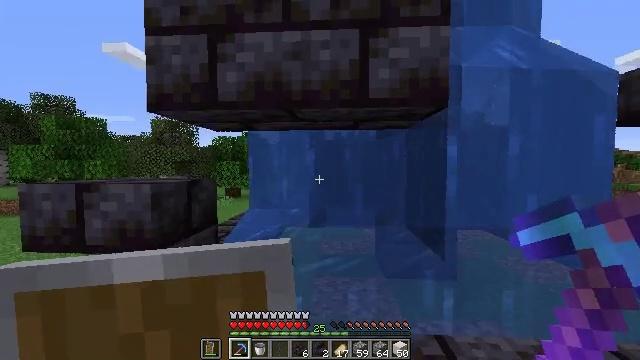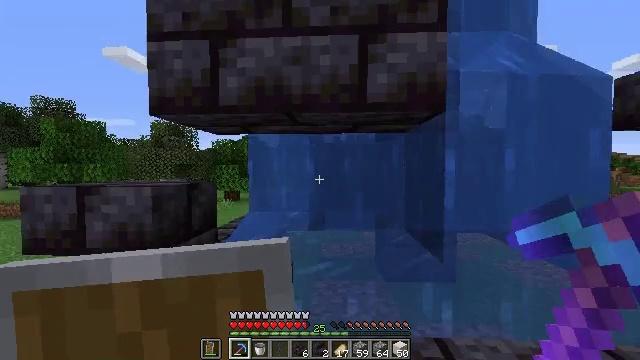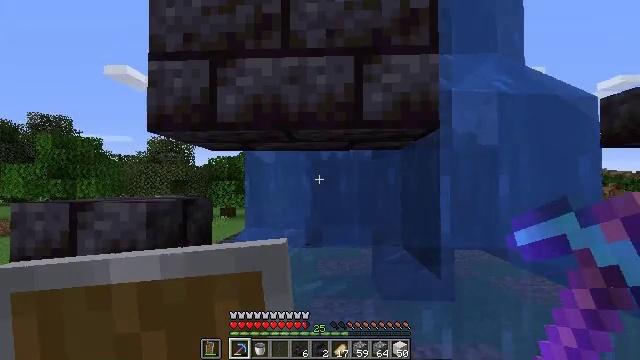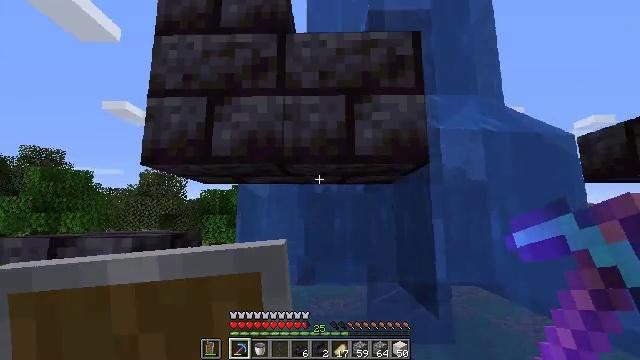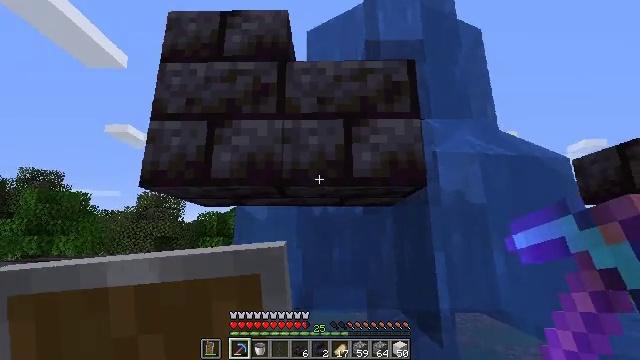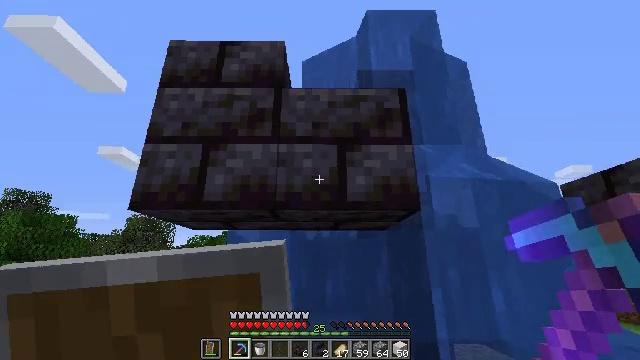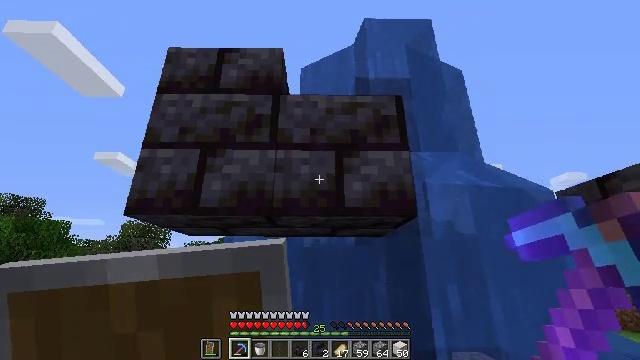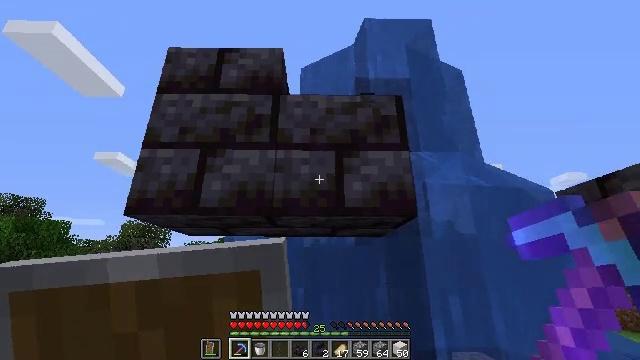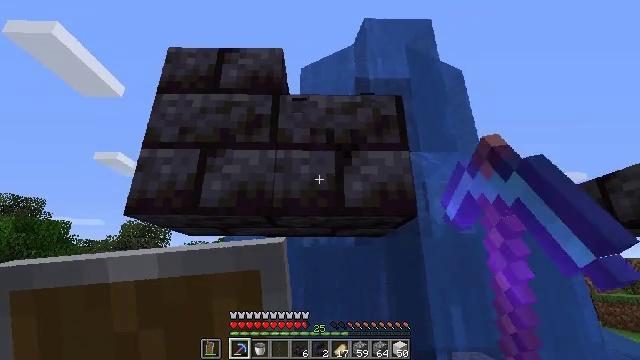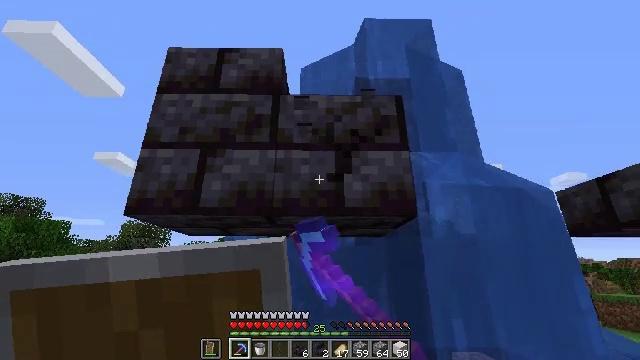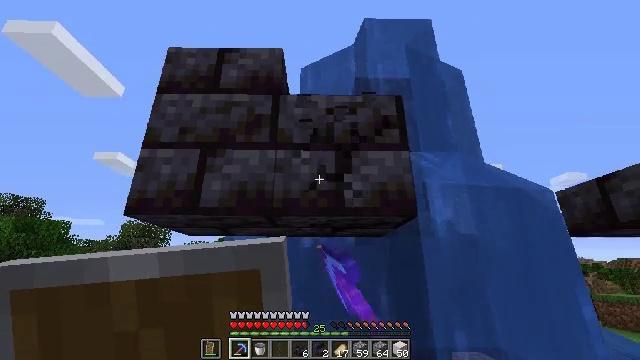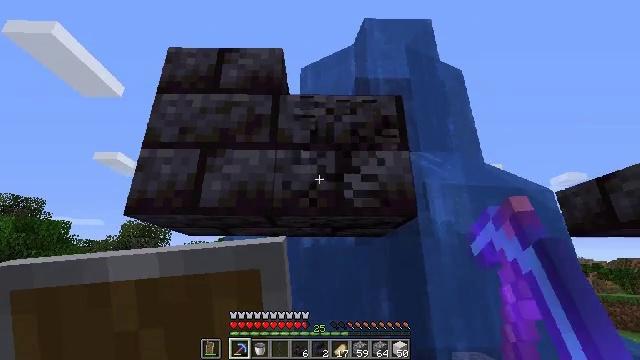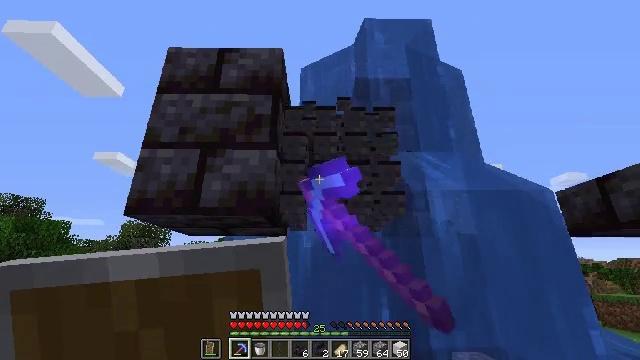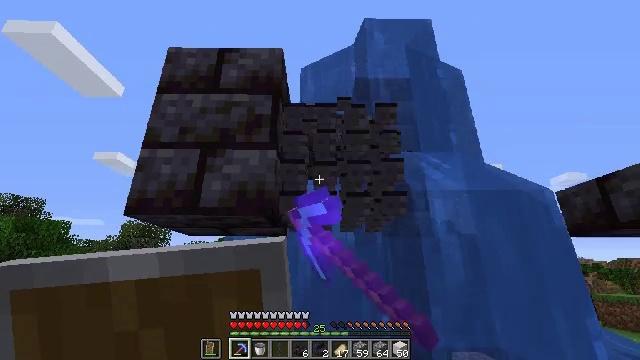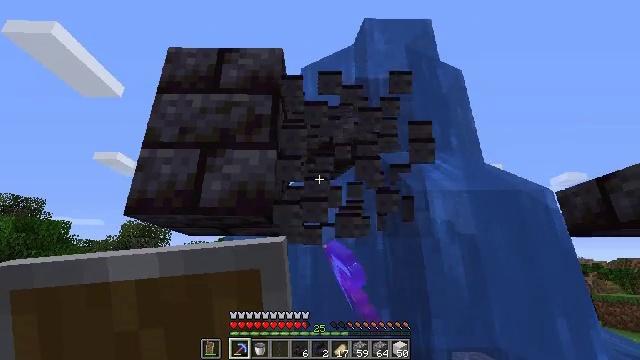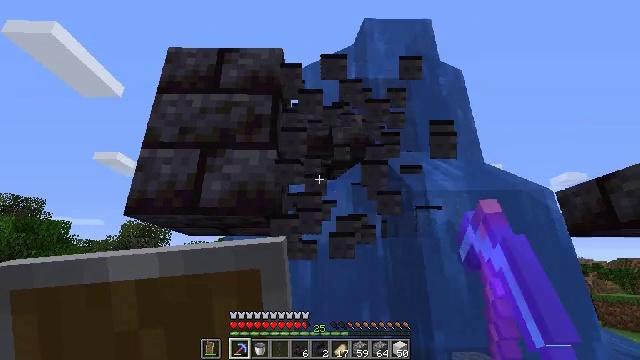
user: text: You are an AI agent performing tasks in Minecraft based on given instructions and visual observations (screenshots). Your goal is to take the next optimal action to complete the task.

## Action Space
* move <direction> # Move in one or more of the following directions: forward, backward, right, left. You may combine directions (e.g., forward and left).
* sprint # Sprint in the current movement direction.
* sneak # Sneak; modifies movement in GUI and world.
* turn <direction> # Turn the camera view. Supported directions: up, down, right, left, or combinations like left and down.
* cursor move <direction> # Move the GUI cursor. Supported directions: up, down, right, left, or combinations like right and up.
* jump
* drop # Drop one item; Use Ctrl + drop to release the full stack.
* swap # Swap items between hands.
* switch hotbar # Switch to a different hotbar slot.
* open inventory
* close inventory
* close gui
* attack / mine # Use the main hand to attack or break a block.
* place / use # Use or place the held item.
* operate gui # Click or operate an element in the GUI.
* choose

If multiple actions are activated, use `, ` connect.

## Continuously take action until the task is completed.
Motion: motion action
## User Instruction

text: Mine the polished blackstone brick slab.
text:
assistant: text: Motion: no_op
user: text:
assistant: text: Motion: turn up
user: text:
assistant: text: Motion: turn right and up
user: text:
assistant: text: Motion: turn up
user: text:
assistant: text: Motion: turn right and up
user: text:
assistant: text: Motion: turn up
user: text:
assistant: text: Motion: attack / mine
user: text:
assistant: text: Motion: attack / mine
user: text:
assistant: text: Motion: attack / mine
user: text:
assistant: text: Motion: attack / mine
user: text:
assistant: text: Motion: attack / mine
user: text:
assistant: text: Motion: attack / mine
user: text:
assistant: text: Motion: attack / mine
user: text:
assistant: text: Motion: attack / mine
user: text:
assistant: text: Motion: attack / mine
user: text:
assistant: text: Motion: attack / mine
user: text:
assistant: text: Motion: move forward, attack / mine
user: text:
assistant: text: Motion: move forward, turn left, attack / mine
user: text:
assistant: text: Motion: move forward, turn left
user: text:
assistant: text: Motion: move forward, turn left
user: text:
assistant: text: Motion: move forward
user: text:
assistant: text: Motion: move forward
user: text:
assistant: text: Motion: no_op
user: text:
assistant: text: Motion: no_op
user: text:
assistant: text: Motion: no_op
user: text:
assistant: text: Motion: no_op
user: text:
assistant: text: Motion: move back
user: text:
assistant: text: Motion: move back
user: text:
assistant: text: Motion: move back, turn left
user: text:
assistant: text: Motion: move back, turn left